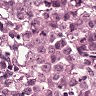
Metastatic tissue present: yes